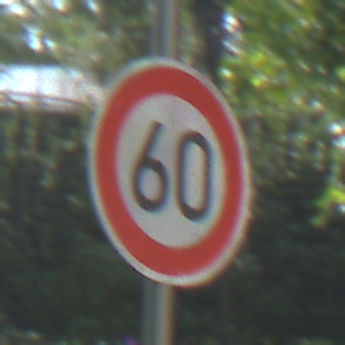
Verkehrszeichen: Geschwindigkeit60
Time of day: MorningAfternoon
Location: Outdoor (Urban)
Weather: PartlyCloudy
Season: NotSpecified
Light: Natural